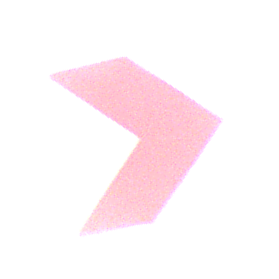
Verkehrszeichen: RichtungstafelnInKurvenKleinLinks
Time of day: SunriseSunset
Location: Outdoor (RoadRail)
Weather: PartlyCloudy
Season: NotSpecified
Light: Natural